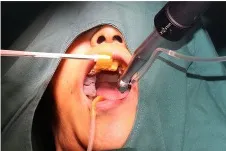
Intraoperative images. (C) The robot performs drilling and implant placement based on a pre designed path.
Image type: medical_photograph (other_medical_photograph)